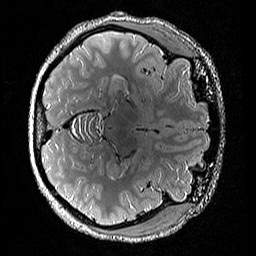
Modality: T2w
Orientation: axial
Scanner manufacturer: siemens
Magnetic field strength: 3 T
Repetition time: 3.2 s
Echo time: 0.428 s